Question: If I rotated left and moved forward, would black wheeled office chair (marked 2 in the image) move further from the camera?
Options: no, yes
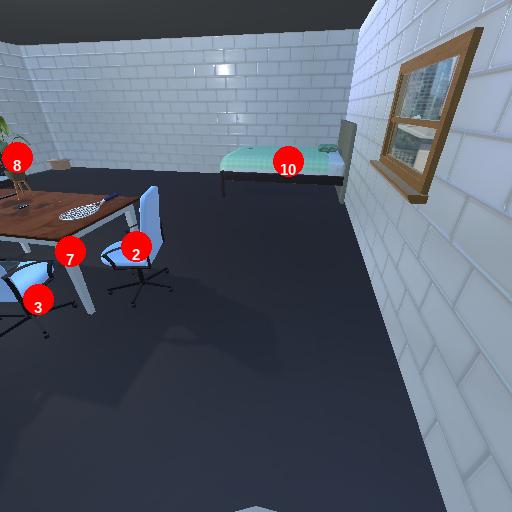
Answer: no